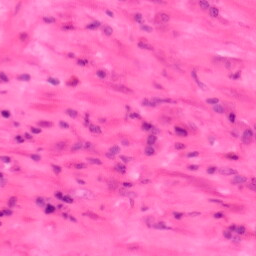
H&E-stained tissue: Colon